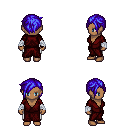
a pixel art fantasy rpg character, female body template, human, dark skin, red robe, white pants, blue pixie cut hairstyle, white cloth bandages, four views (front, back, left, right), 2x2 character sprite sheet, small pixel art, hard edges, no anti-aliasing